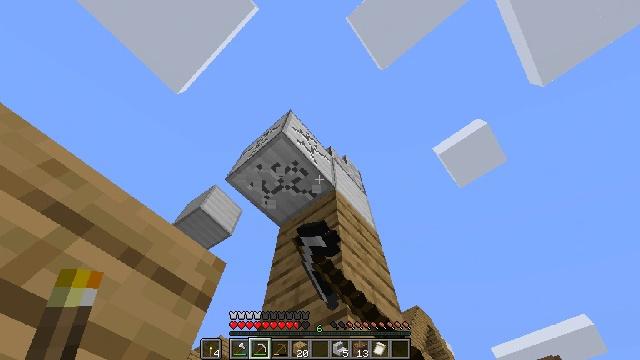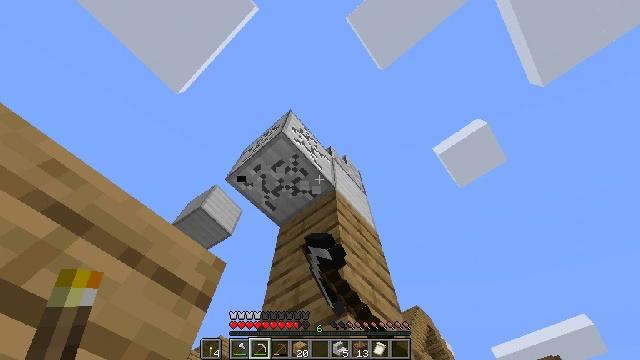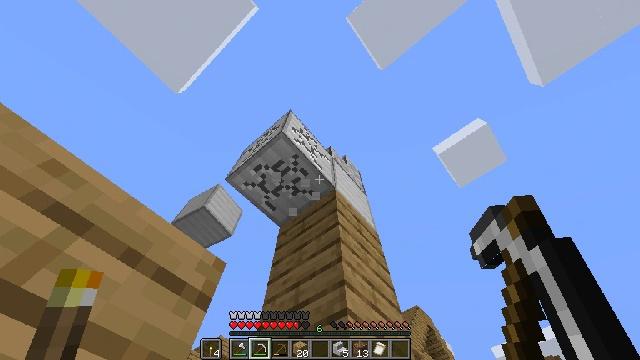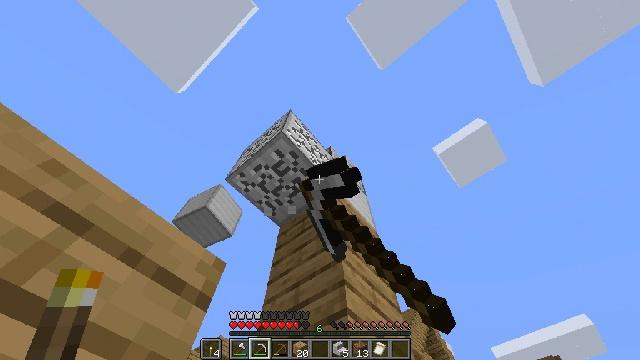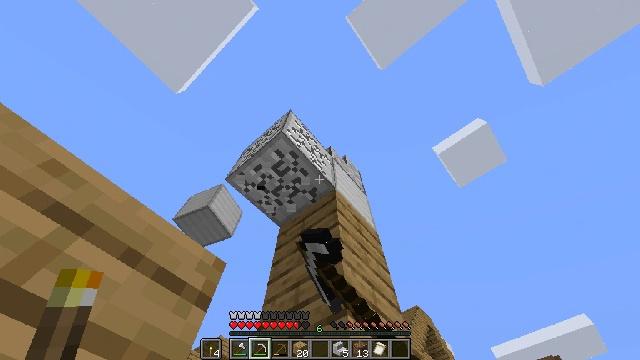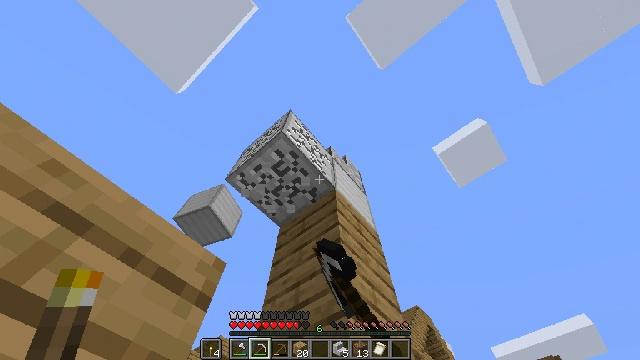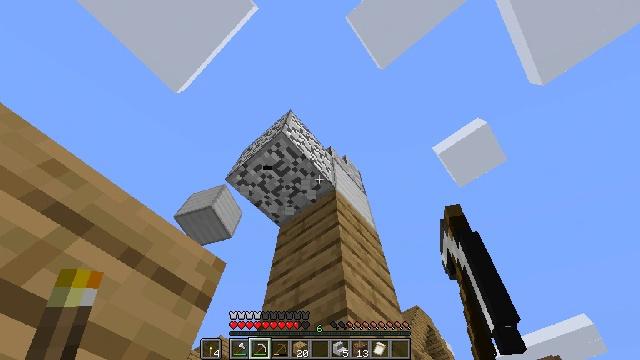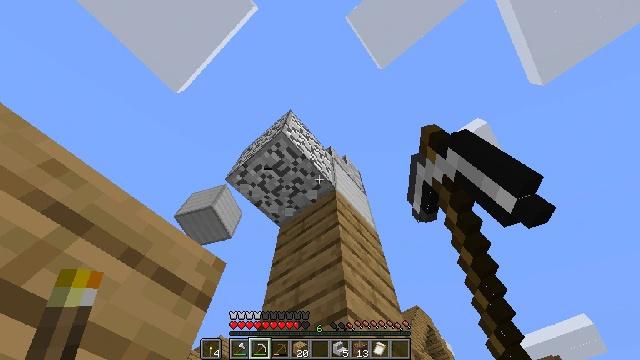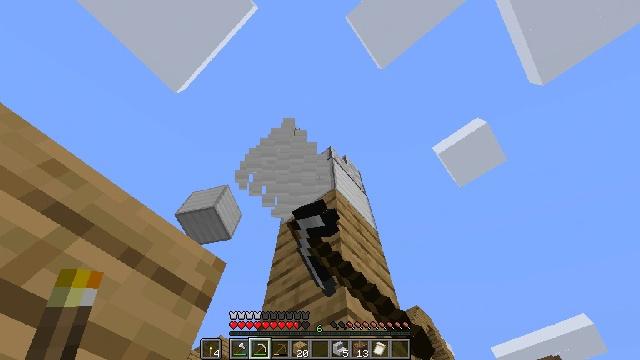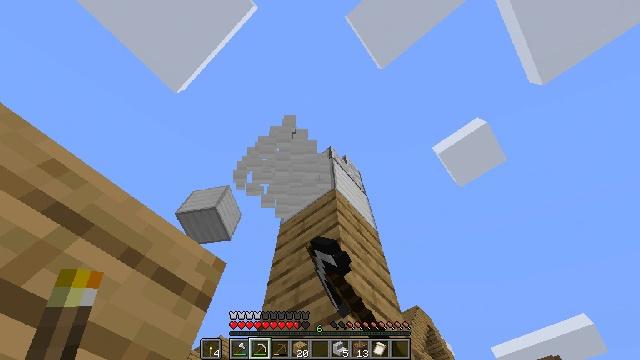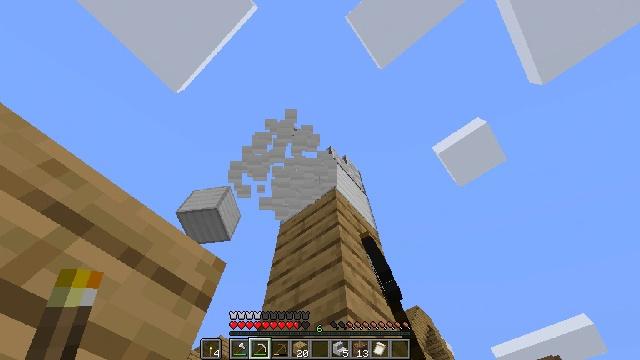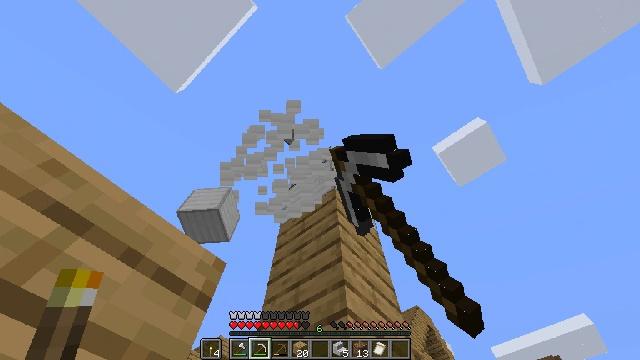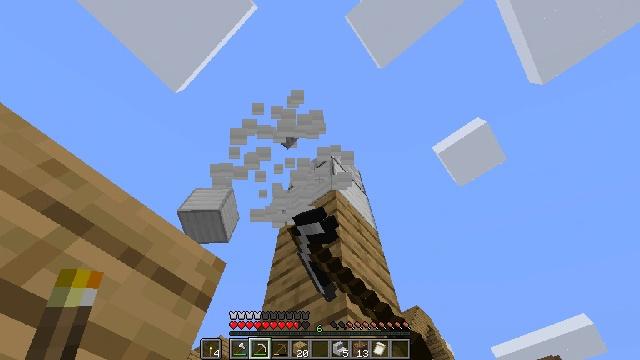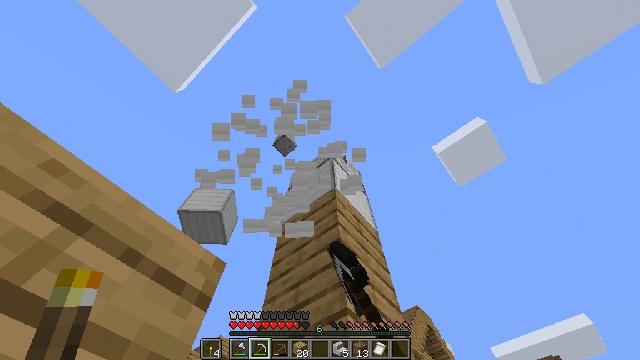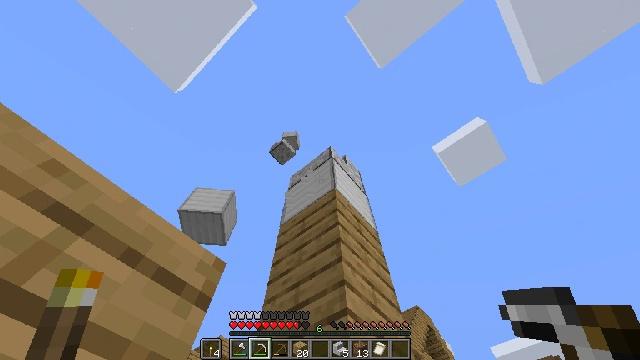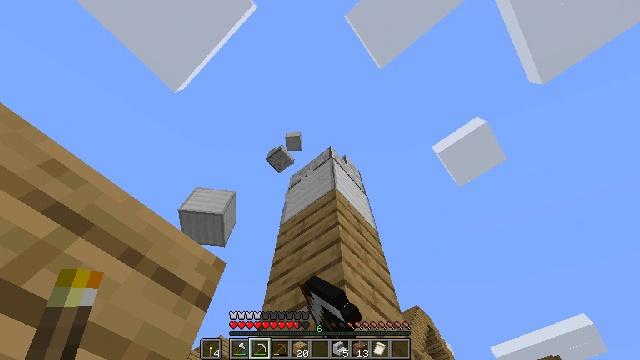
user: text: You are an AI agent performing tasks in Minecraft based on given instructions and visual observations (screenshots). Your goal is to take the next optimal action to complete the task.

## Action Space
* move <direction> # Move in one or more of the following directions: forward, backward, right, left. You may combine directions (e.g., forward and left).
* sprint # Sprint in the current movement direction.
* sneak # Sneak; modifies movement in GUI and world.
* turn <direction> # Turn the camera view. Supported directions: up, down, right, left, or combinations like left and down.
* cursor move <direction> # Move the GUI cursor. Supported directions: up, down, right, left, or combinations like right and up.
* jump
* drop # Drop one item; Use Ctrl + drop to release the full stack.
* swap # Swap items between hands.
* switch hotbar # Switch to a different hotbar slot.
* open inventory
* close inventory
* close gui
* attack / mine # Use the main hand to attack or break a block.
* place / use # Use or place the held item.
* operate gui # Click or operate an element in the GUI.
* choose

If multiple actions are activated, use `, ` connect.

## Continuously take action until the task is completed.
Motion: motion action
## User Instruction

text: Harvest the iron block.
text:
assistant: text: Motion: attack / mine
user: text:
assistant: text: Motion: attack / mine
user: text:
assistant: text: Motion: attack / mine
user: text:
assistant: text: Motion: attack / mine
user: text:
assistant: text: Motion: attack / mine
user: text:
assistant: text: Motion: attack / mine
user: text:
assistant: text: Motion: attack / mine
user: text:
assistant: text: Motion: attack / mine
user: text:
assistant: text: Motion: attack / mine
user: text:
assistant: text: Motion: attack / mine
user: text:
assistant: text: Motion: attack / mine
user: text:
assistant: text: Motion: attack / mine
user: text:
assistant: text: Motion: attack / mine
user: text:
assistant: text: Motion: attack / mine
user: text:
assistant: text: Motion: attack / mine
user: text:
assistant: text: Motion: attack / mine
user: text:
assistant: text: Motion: attack / mine
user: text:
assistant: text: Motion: attack / mine
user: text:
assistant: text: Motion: attack / mine
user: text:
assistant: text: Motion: attack / mine
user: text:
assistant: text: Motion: attack / mine
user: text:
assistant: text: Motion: attack / mine
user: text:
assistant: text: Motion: attack / mine
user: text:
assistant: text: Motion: attack / mine
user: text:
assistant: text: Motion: attack / mine
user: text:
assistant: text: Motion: attack / mine
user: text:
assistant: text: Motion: attack / mine
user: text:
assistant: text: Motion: attack / mine
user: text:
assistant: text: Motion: attack / mine
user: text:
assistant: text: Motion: attack / mine